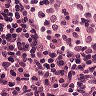
Metastatic tissue present: no